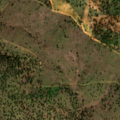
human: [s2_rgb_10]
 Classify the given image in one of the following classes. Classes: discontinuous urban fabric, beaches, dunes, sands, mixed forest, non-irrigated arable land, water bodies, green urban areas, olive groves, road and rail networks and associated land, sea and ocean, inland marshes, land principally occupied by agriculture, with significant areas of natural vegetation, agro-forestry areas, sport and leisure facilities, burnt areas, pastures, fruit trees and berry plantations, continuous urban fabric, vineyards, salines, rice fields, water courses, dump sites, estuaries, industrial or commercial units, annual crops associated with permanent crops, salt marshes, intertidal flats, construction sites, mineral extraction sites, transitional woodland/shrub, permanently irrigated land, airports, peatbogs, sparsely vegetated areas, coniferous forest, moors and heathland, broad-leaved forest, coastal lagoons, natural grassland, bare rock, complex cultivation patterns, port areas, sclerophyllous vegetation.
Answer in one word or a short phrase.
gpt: agro-forestry areas, transitional woodland/shrub